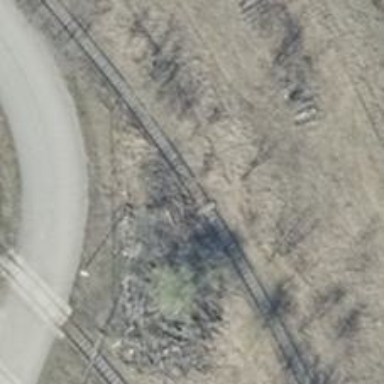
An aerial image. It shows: Abandoned railway yard.